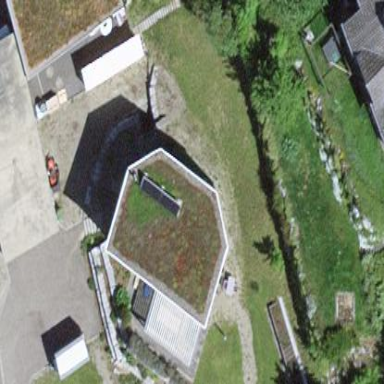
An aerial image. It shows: Simple and straightforward house.